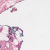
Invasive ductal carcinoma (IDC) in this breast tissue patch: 0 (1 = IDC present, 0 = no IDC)